Question: I would like to tell user where is nearest my shop from your current location.
How do I do it?
for example :
RED is user.
BLUE is radius.
GREEN is my shop.
BLACK is distance .
my shop is at 10 km the user ( but is not at 2 km the user.).

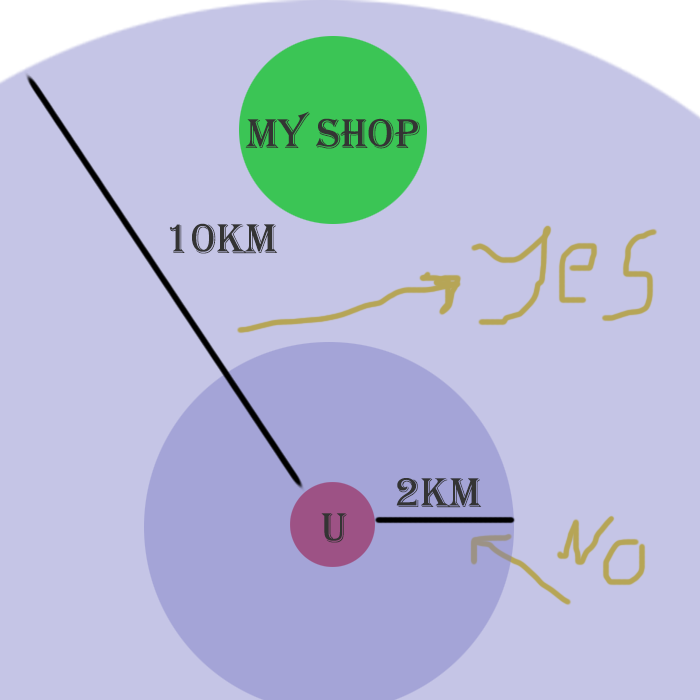
Answer: Create a web service which will read information about each of your shops from a database, and provide that information to client's in some standard format (xml, or json is typical.) This information will include address, phone number, gps coordinates, available services, hours of operation, etc.
Next, get the user client's gps coordinates. Then, query your web service from the user client. Finally, measure the the distance between each shop's gps coordinate, and the client's gps coordinates with the <URL>
Do what you need to with that information. Display the nearest shop, display only shops within some distance- whatever.
If you too many shops (in the thousands at least) look into space partitioning data structures. They're a favorite subject of mine, so maybe I'll be helping you in the future too!